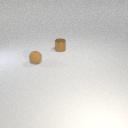
small brown rubber sphere in front of small brown metal cylinder